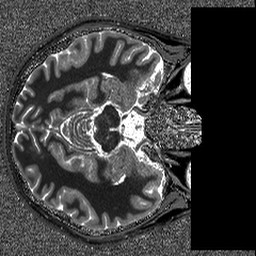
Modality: T1map
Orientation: axial
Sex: male